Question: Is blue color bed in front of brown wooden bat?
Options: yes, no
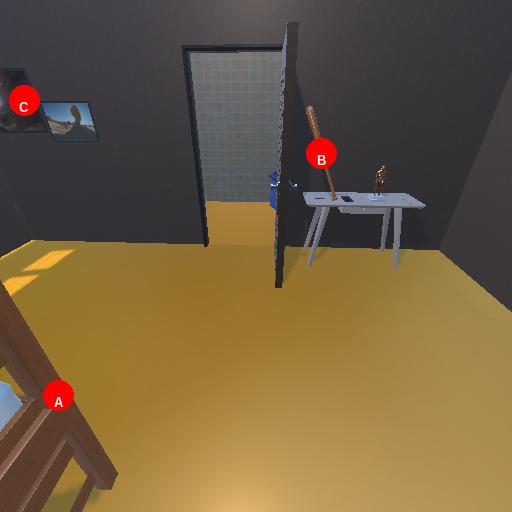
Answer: yes